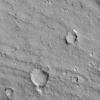
Atmospheric dust classification: not_dusty